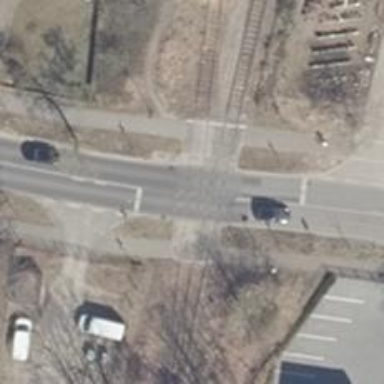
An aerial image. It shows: Uncontrolled level crossing with saltire marking.